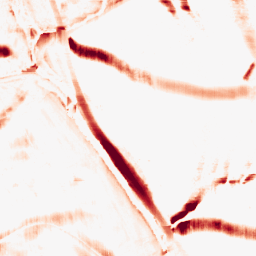
Category: morphological
Decomposition family: morphological_square
Decomposition parameters: operation: opening
size: 20
Upsampling method: linear_exact
Upsampling parameters: scale: 4
Upsampling scale: 4